Question: How can I get the highlighted rows from the table below in SQL? (Distinct rows based on User name with the highest Version are highlighted)

In case you need plain text table:
'''
+----+-----------+---+
| 1 | John | 1 |
+----+-----------+---+
| 2 | Brad | 1 |
+----+-----------+---+
| 3 | Brad | 3 |
+----+-----------+---+
| 4 | Brad | 2 |
+----+-----------+---+
| 5 | Jenny | 1 |
+----+-----------+---+
| 6 | Jenny | 2 |
+----+-----------+---+
| 7 | Nick | 4 |
+----+-----------+---+
| 8 | Nick | 1 |
+----+-----------+---+
| 9 | Nick | 3 |
+----+-----------+---+
| 10 | Nick | 2 |
+----+-----------+---+
| 11 | Chris | 1 |
+----+-----------+---+
| 12 | Nicole | 2 |
+----+-----------+---+
| 13 | Nicole | 1 |
+----+-----------+---+
| 14 | James | 1 |
+----+-----------+---+
| 15 | Christine | 1 |
+----+-----------+---+
'''
What I have so far is (works for one user)
'''
SELECT USER, VERSION
FROM TABLE
WHERE USER = 'Brad'
AND VERSION = (SELECT MAX(VERSION ) FROM TABLE WHERE USER= 'Brad')
'''
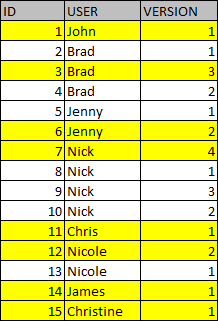
Answer: this might help you :
'''
select id, user, version
from
(
select id, user, version, row_number() over (partition by user order by version desc) rownum
from yourtable
) as t
where t.rownum = 1
'''
<URL>